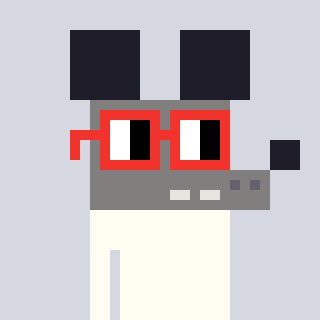
a pixel art character with square red glasses, a mouse-shaped head and a peachy-colored body on a cool background